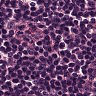
Metastatic tissue present: no